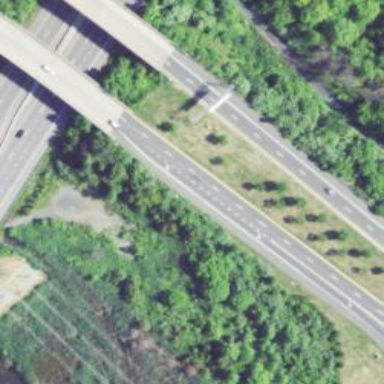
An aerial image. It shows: Expressway with asphalt surface classified as trunk highway.